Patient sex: M
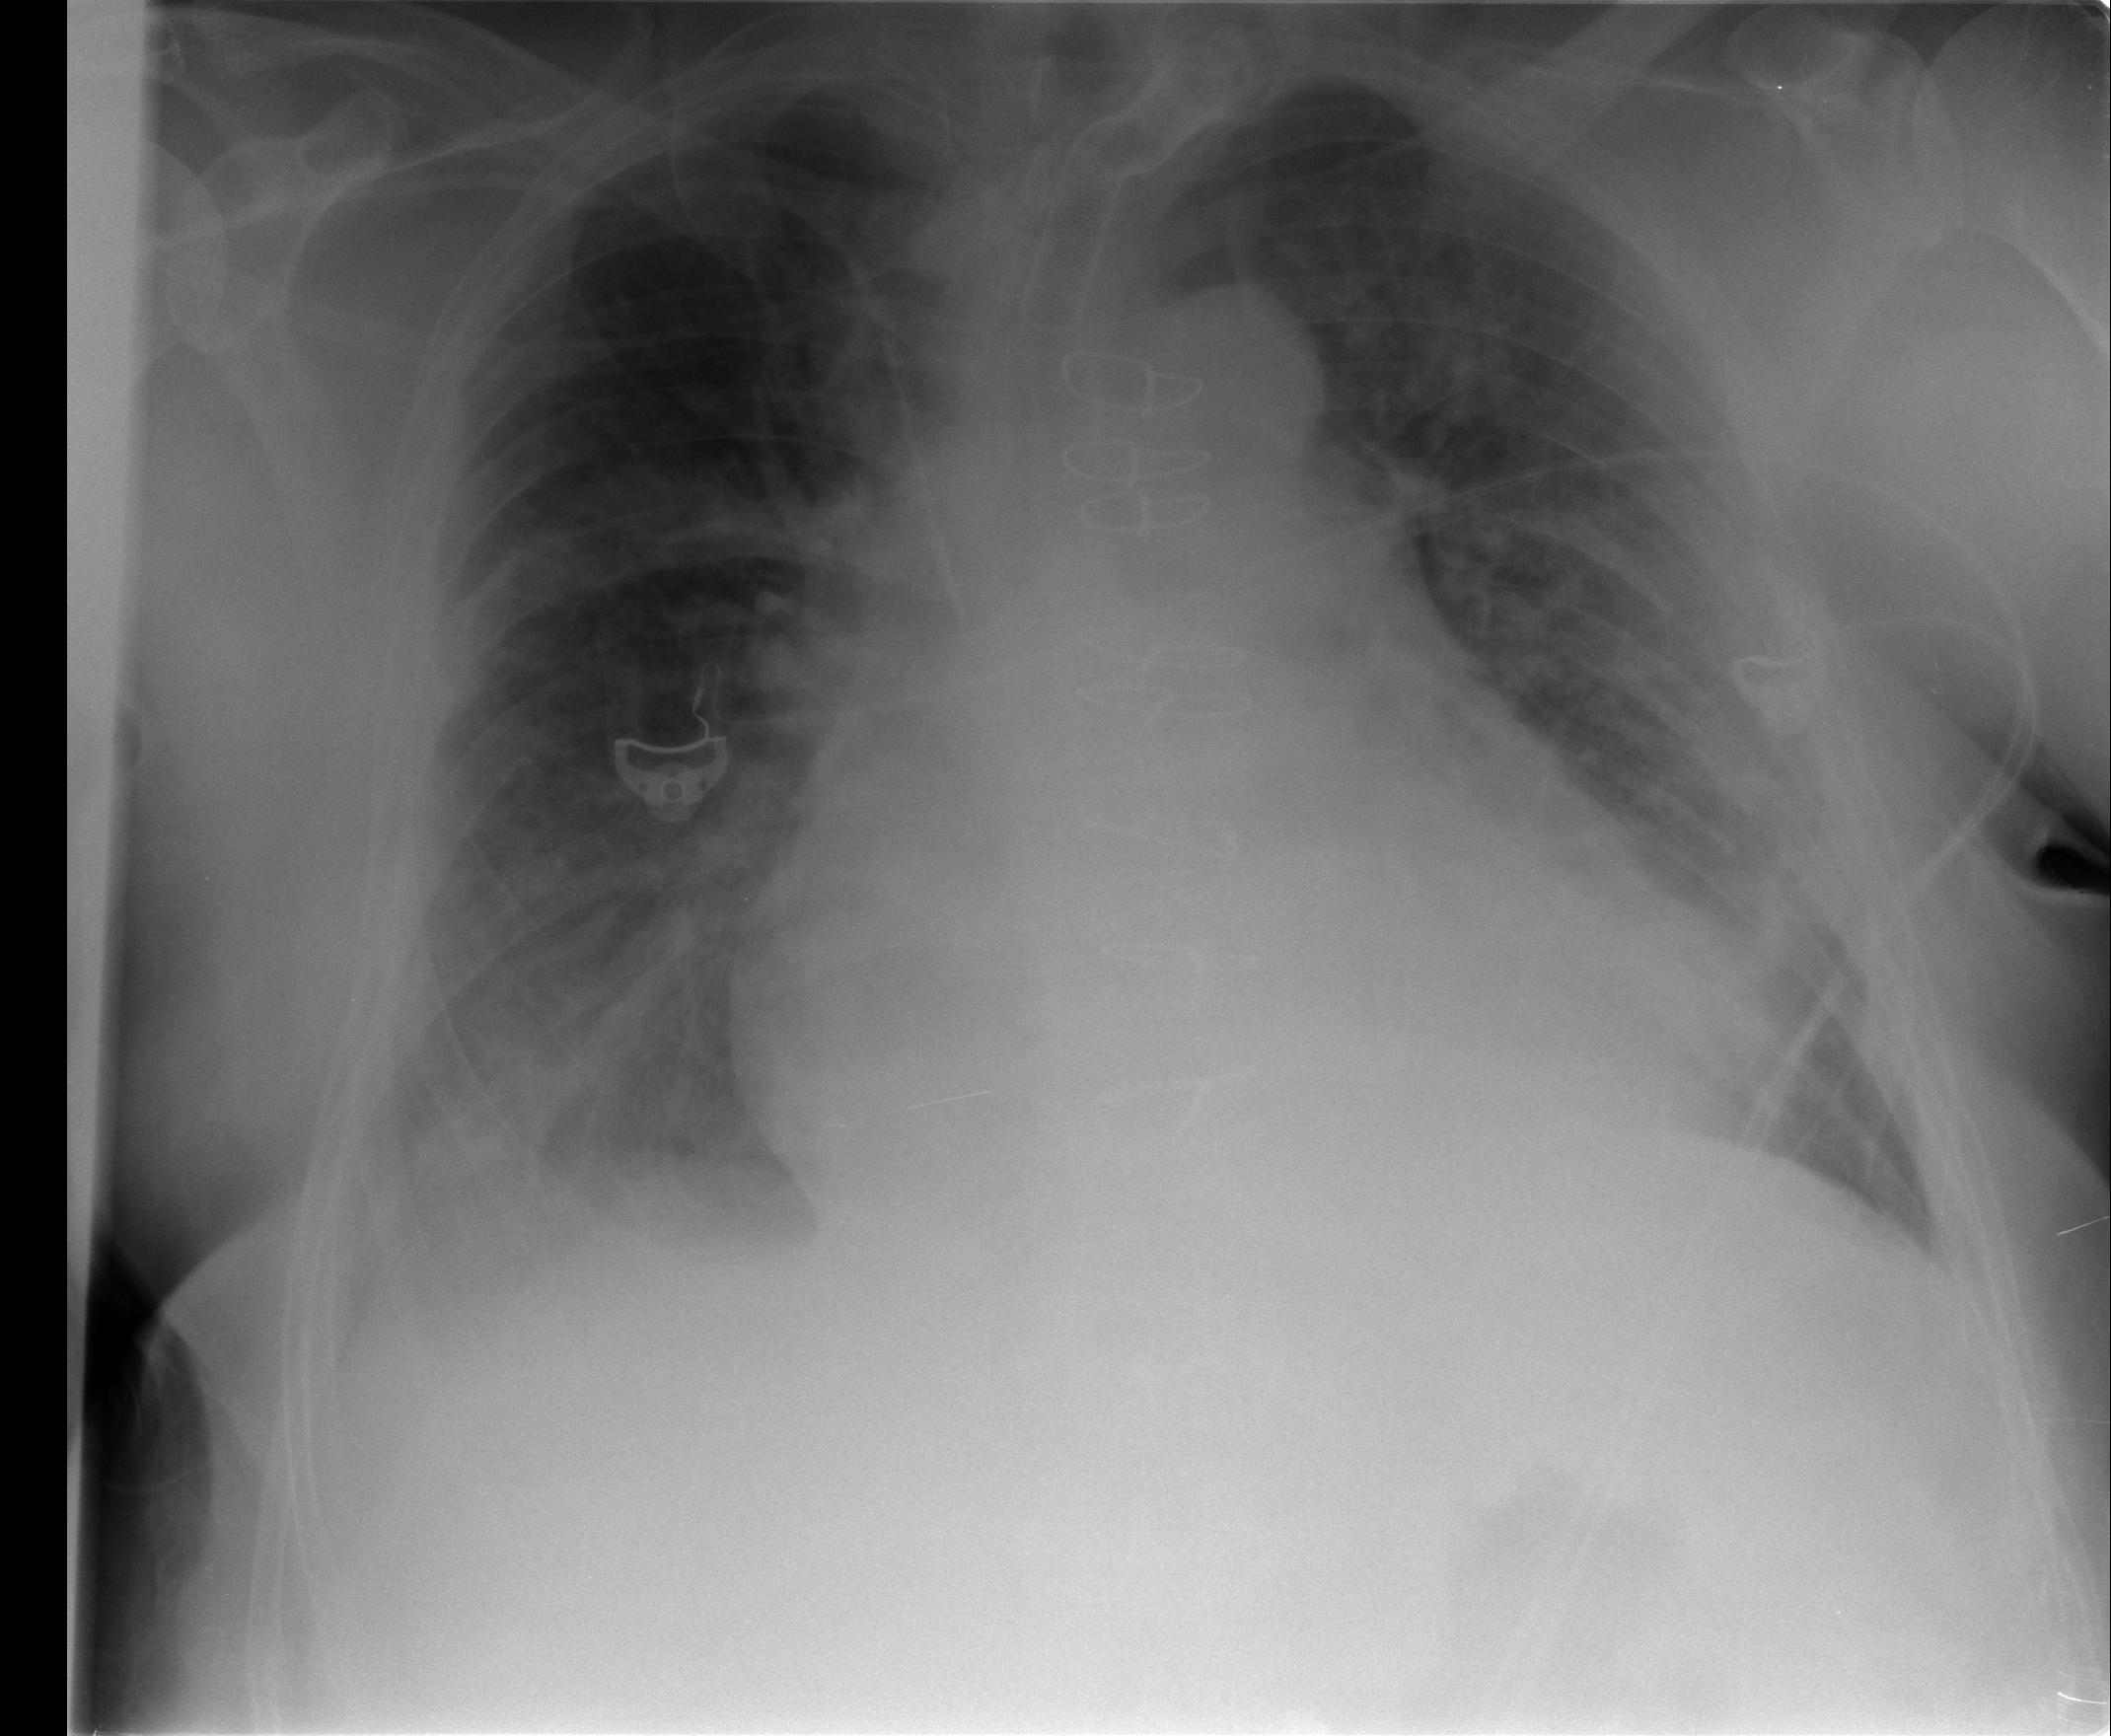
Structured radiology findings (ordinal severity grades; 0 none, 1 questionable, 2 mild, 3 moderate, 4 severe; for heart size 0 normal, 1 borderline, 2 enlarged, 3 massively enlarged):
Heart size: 3
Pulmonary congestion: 2
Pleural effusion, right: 2
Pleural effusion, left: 1
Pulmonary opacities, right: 1
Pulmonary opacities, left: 2
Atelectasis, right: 2
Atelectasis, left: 2